高二 · 组合几何学
6. 中国象棋中规定: 马走 “日” 字, 象走 “田” 字. 如图, 在中国象棋的半个棋盘 $(4 \times 8$ 的矩形中每个小方格都是单位正方形) 中, 若马在 $A$ 处, 可跳到 $A_{1}$ 处, 也可跳到 $A_{2}$ 处, 用向量 $\overrightarrow{A A_{1}}, \overrightarrow{A A_{2}}$ 表示马走了 “一步” . 若马在 $B$ 或 $C$ 处, 则以 $B, C$ 为起点表示马走了 “一步” 的向量共有个.

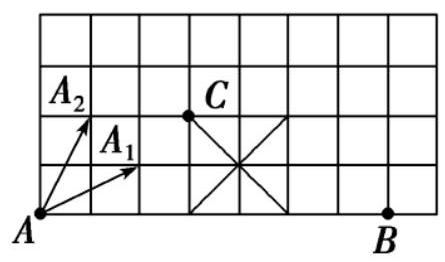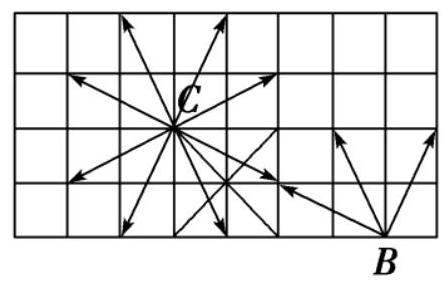
答案: 11
解析: 此题中, 马在 $A$ 处有两条路可走, 在 $B$ 处有三条路可走, 在 $C$ 处有八条路可走. 如图, 以 $B$ 点为起点作向量, 共 3 个; 以 $C$ 点为起点作向量, 共 8 个. 所以共有 11 个.